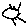
Label: sun